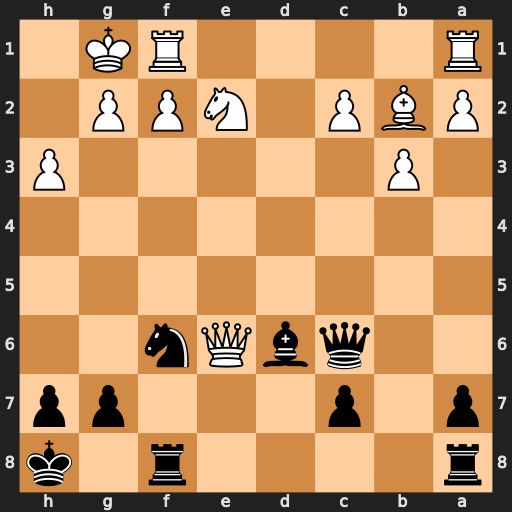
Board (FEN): r4r1k/p1p3pp/2qbQn2/8/8/1P5P/PBP1NPP1/R4RK1
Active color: b
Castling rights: -
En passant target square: -
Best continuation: Bh2+ Kxh2 Qxe6